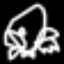
Label: frog